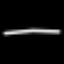
Label: line